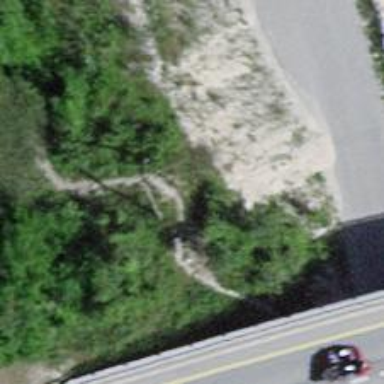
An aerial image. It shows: Ground path.